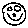
Label: smiley face